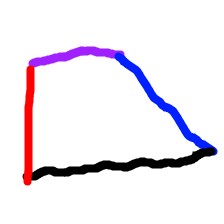
Shape: trapezoid